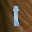
Label: 1